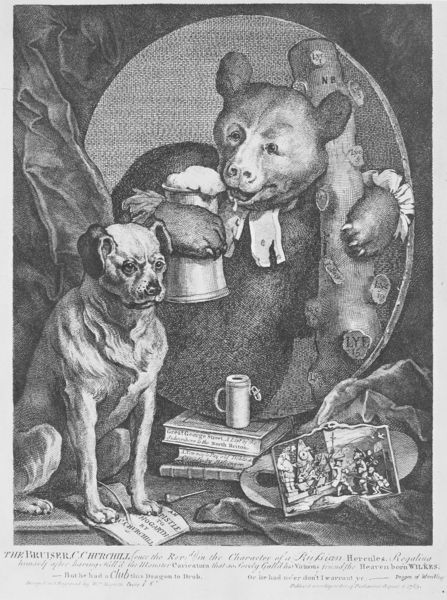
Titel: The Bruiser (Seventh State)
Künstler: William Hogarth
Schlagwörter: baum, umhang, weiß, schwarz, hund, tier, tiere, pelz, bild, vorhang, baumstamm, stamm, oval, krug, fell, schrift, bücher, noten, schaum, karikatur, pfeife, tasse, pfoten, bierkrug, buch, radierung, stich, politik, schwarzweiß, text, bier, manschette, krallen, allegorie, halbrund, pfote, prediger, pfarrer, schnauze, mönch, kralle, kupferstich, bär, tropfen, bulldogge, stam, humpen, spielzeug, tatze, bäffchen, braunbär, absurd, beffchen, stahlstich, churchill, propaganda, spendensose, spendendose, betteldose